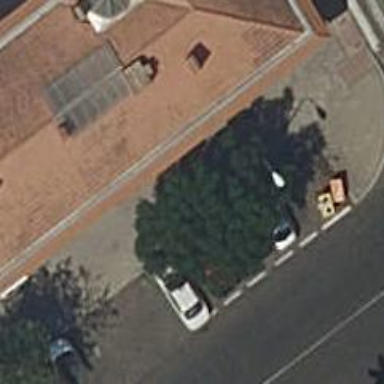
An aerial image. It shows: Bus stop with platform for public transport.